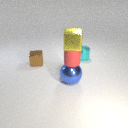
small red rubber cylinder above large blue metal sphere